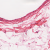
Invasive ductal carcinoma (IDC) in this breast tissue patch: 0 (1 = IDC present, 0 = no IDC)